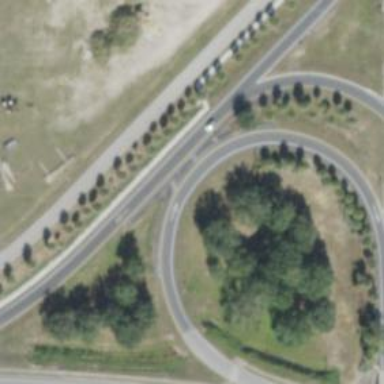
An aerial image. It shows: Primary link road with asphalt surface.